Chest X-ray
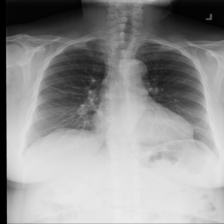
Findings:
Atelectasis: positive
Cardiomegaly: negative
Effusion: negative
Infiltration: negative
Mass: positive
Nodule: negative
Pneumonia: negative
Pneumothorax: negative
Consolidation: negative
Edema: negative
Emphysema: negative
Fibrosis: negative
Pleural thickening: negative
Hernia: negative